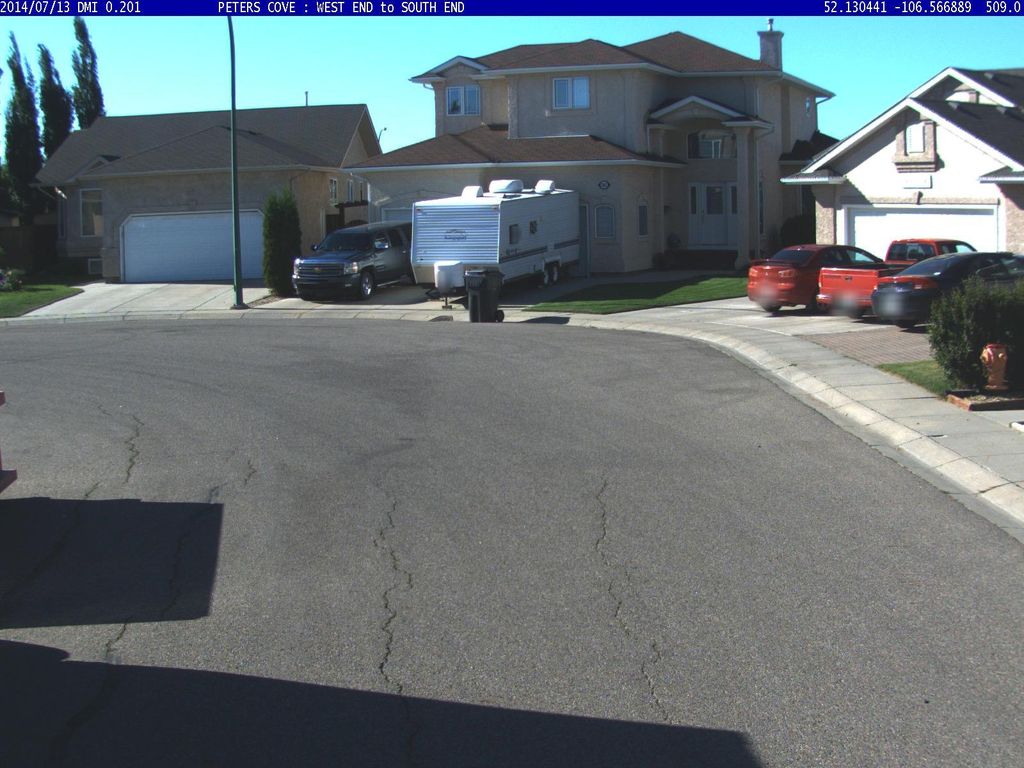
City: saskatoon